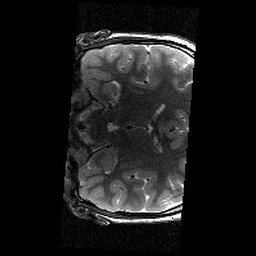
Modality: T2w
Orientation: coronal
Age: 12
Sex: male
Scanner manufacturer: siemens
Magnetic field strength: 3 T
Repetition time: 9.23 s
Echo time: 0.067 s